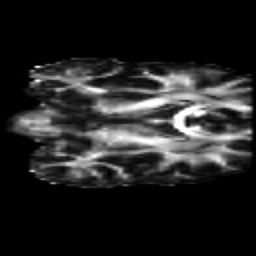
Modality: FA
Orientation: coronal
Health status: healthy
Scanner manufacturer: siemens
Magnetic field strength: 3 T
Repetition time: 10 s
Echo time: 0.092 s